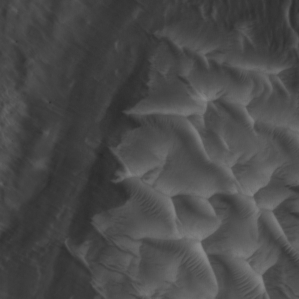
Label: non_frost